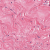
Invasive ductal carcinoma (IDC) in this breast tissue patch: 0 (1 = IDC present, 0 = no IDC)